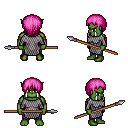
a pixel art fantasy rpg character, male body template, orc, green skin, chain mail, magenta pants, pink plain hairstyle, spear, four views (front, back, left, right), 2x2 character sprite sheet, small pixel art, hard edges, no anti-aliasing